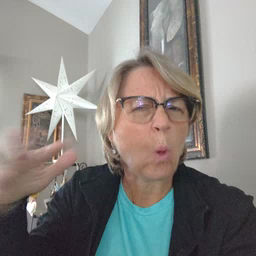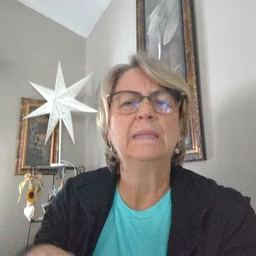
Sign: noisy